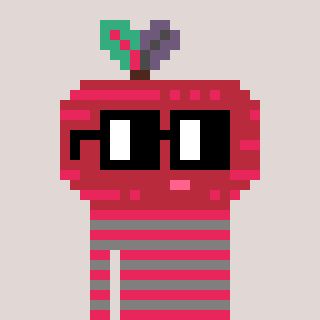
a pixel art character with square black glasses, a beet-shaped head and a bluegrey-colored body on a warm background